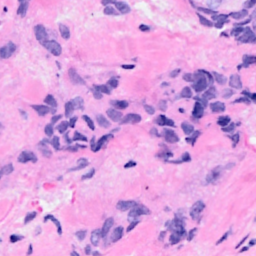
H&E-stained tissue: Breast